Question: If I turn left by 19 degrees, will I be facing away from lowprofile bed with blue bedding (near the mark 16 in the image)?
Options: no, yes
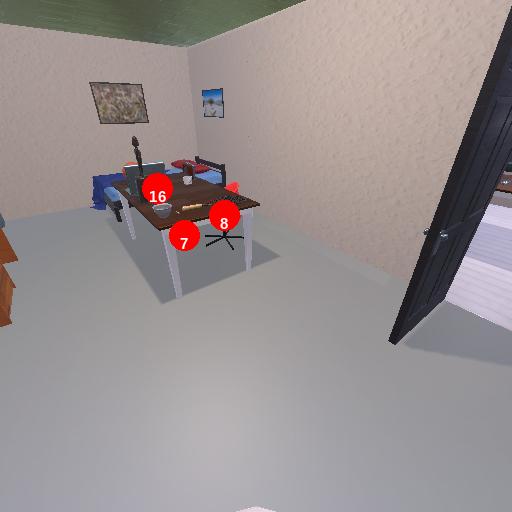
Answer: no